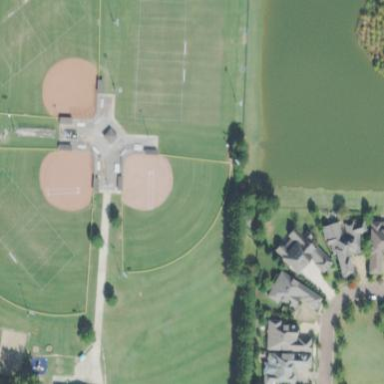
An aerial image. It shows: Baseball pitch for leisure land.